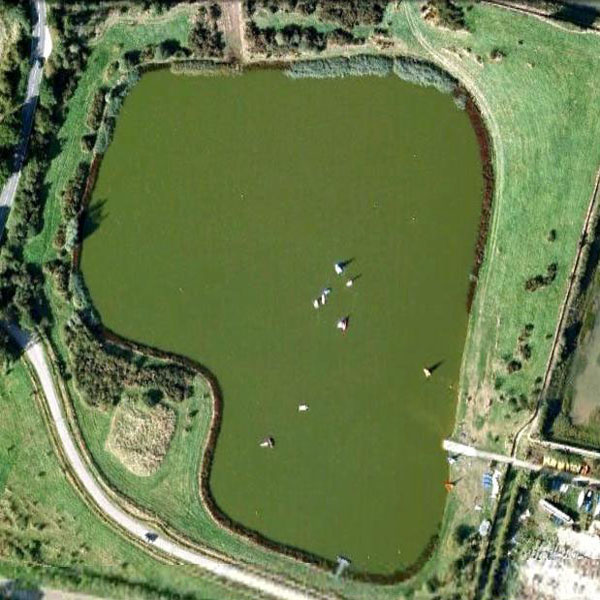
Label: Pond